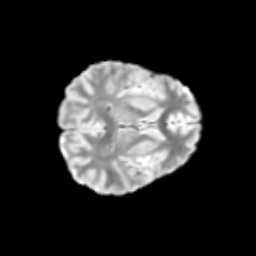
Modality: T2w
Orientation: axial
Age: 10
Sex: male
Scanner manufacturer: siemens
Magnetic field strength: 3 T
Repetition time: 3.8 s
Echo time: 0.07 s